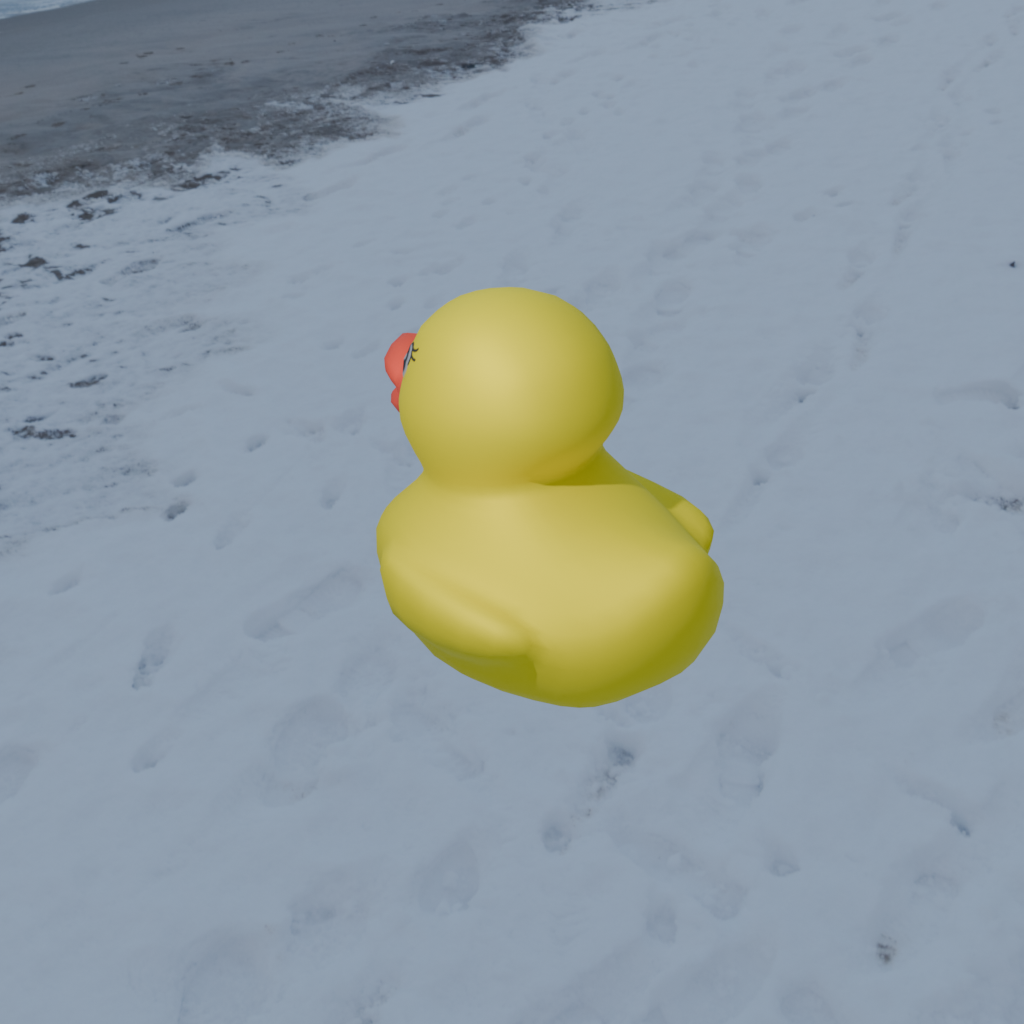
an image of a yellow rubber duck seen from <back_left> in a snow-covered beach with a cloudy winter sky.